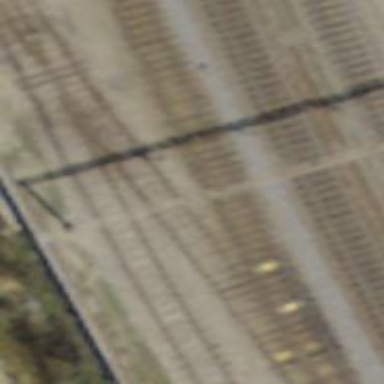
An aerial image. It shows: Single-track railway siding with electrified contact lines.